Interaction volume radius: 10 \u00c5
Interaction volume height: 25 \u00c5
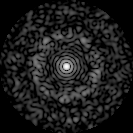
Disorder parameter: 0.8475